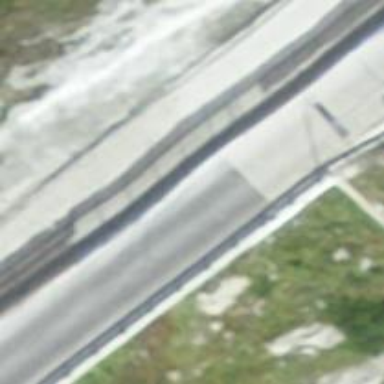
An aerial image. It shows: Primary road with asphalt surface.